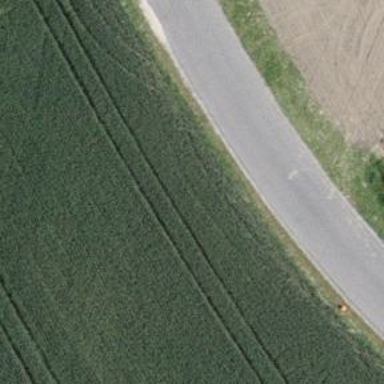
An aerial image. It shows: Unclassified road with asphalt surface.